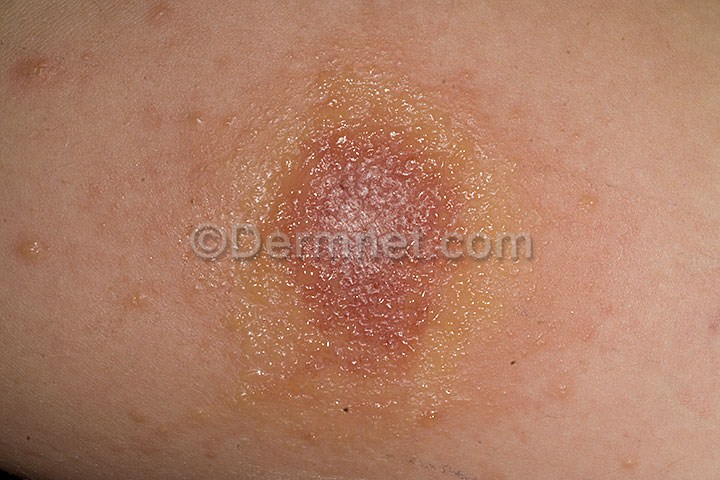
Disease: Poison Ivy Photos and other Contact Dermatitis